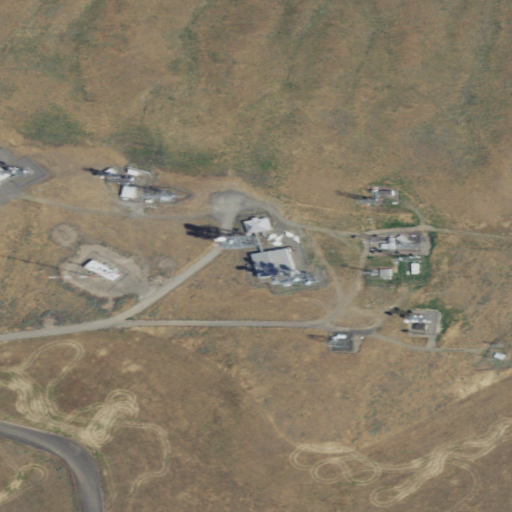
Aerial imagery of mountain in Washington named Jump Off Joe containing grassland, shrub, open development, medium intensity development, and low intensity development